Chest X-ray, AP view. Patient: 57 years old, sex M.
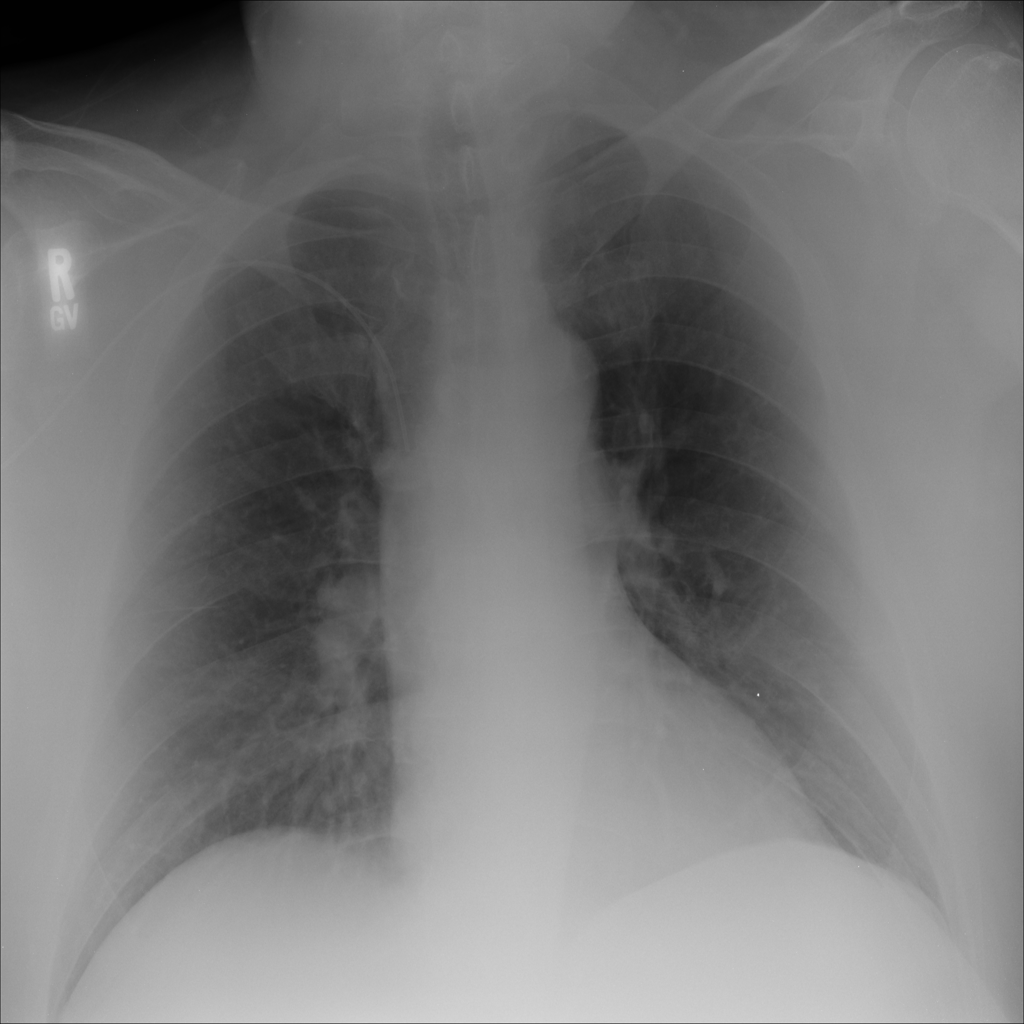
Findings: No Finding